Question: Bear with me, this is going to be extremely difficult to explain, and I can't really show much code because I'm not sure I wanna dump all this development code which is going to be used on a major national web site.
I have four LI tags that, upon $(window).load(), are being cloned into DIVs, and then the heights of the DIVs are fetched with an $.each() loop. The problem I'm running into is, in most browsers on various OS's, the heights are consistent, except Chrome on Linux and Mac. I'll elaborate a bit more.
Each LI contains some text and some other divs, just general content basically. And I'm using $.contents().clone() to clone each LI and put it in a DIV, where it is styled differently. This is how that particular part works and it cannot change.
OK, jQuery code time:
'''
$(window).load(function() {
$('.carousel-thumb').each(function(i) {
var $story = $(this).contents().clone();
// Remove all <script> tags before appending, otherwise we're looking
// for trouble
$('script', $story).remove();
$story.appendTo('#featured-story')
.wrapAll('<div class="carousel-story" />');
});
// Fix the sizing on the featured story container
$('.carousel-story').each(function(i) {
console.log('story ' + i + ' = ' + $(this).height());
if ($(this).height() > storyMaxHeight)
storyMaxHeight = $(this).height();
});
/*$('.carousel-story').height(storyMaxHeight);
$('#featured-story').height(storyMaxHeight);*/
});
'''
I'll answer one potential question that might arise from this. What's with the removal of the script tags? The original LI tags contain various content, including inline scripts. I noticed when I cloned this content, it wreaked havoc on the page structure. Not sure if the scripts were executing again or what, but removing the scripts (especially since they'd already been executed) solved the problem.
Now, check out this interesting tidbit. This graphic contains Windows Chrome on the left, and Linux Chrome on the right. Note that Linux/Mac Chrome both misbehave.

Isn't THAT odd? During the execution of the script, the heights are completely wrong in Linux. Yet, after everything is completely done and I manually request the height of the third div, it reports the height properly! Yet the behavior on the left (correct) is exhibited by Windows Chrome as well as Firefox on all platforms, even IE7.
Is there some weird delay in the clone() call? Does cloning a bunch of content take some time, and the jQuery script continues to execute and hence grabs the wrong heights? Is there a way to pause, to make sure all content has been cloned properly?
Thanks. I'm really pulling my hair out over this one.
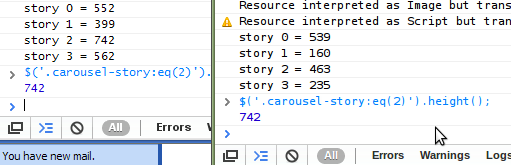
Answer: Apparently it's a bug in Chrome and Safari that surfaces randomly. These browsers will sometimes trigger the load() function before all images/media are done loading. One person recommends this fix/hack:
'''
jQuery(window).load(function(){
if (jQuery.browser.safari && document.readyState != 'complete'){
// chrome / safari will trigger load function before images are finished
// check readystate in safari browser to ensure images are done loading
setTimeout( arguments.callee, 100 );
return;
}
// do things you want to do
});
'''
Source: <URL>